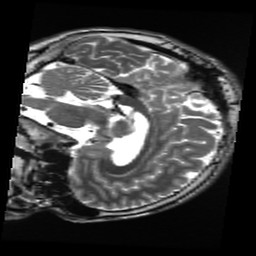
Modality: T2w
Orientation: sagittal
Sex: male
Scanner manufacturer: ge
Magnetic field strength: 3 T
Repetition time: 5 s
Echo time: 0.1017 s